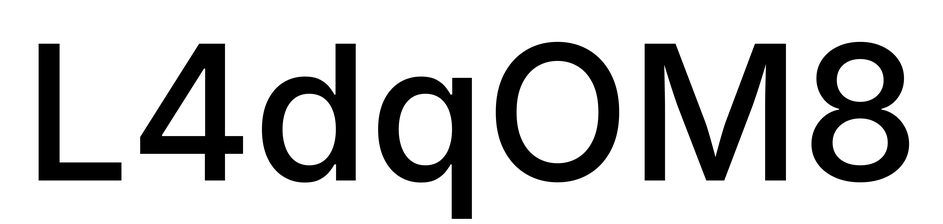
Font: Inter_Medium